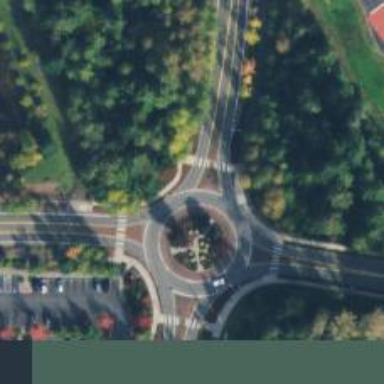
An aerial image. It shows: Roundabout at tertiary road junction.